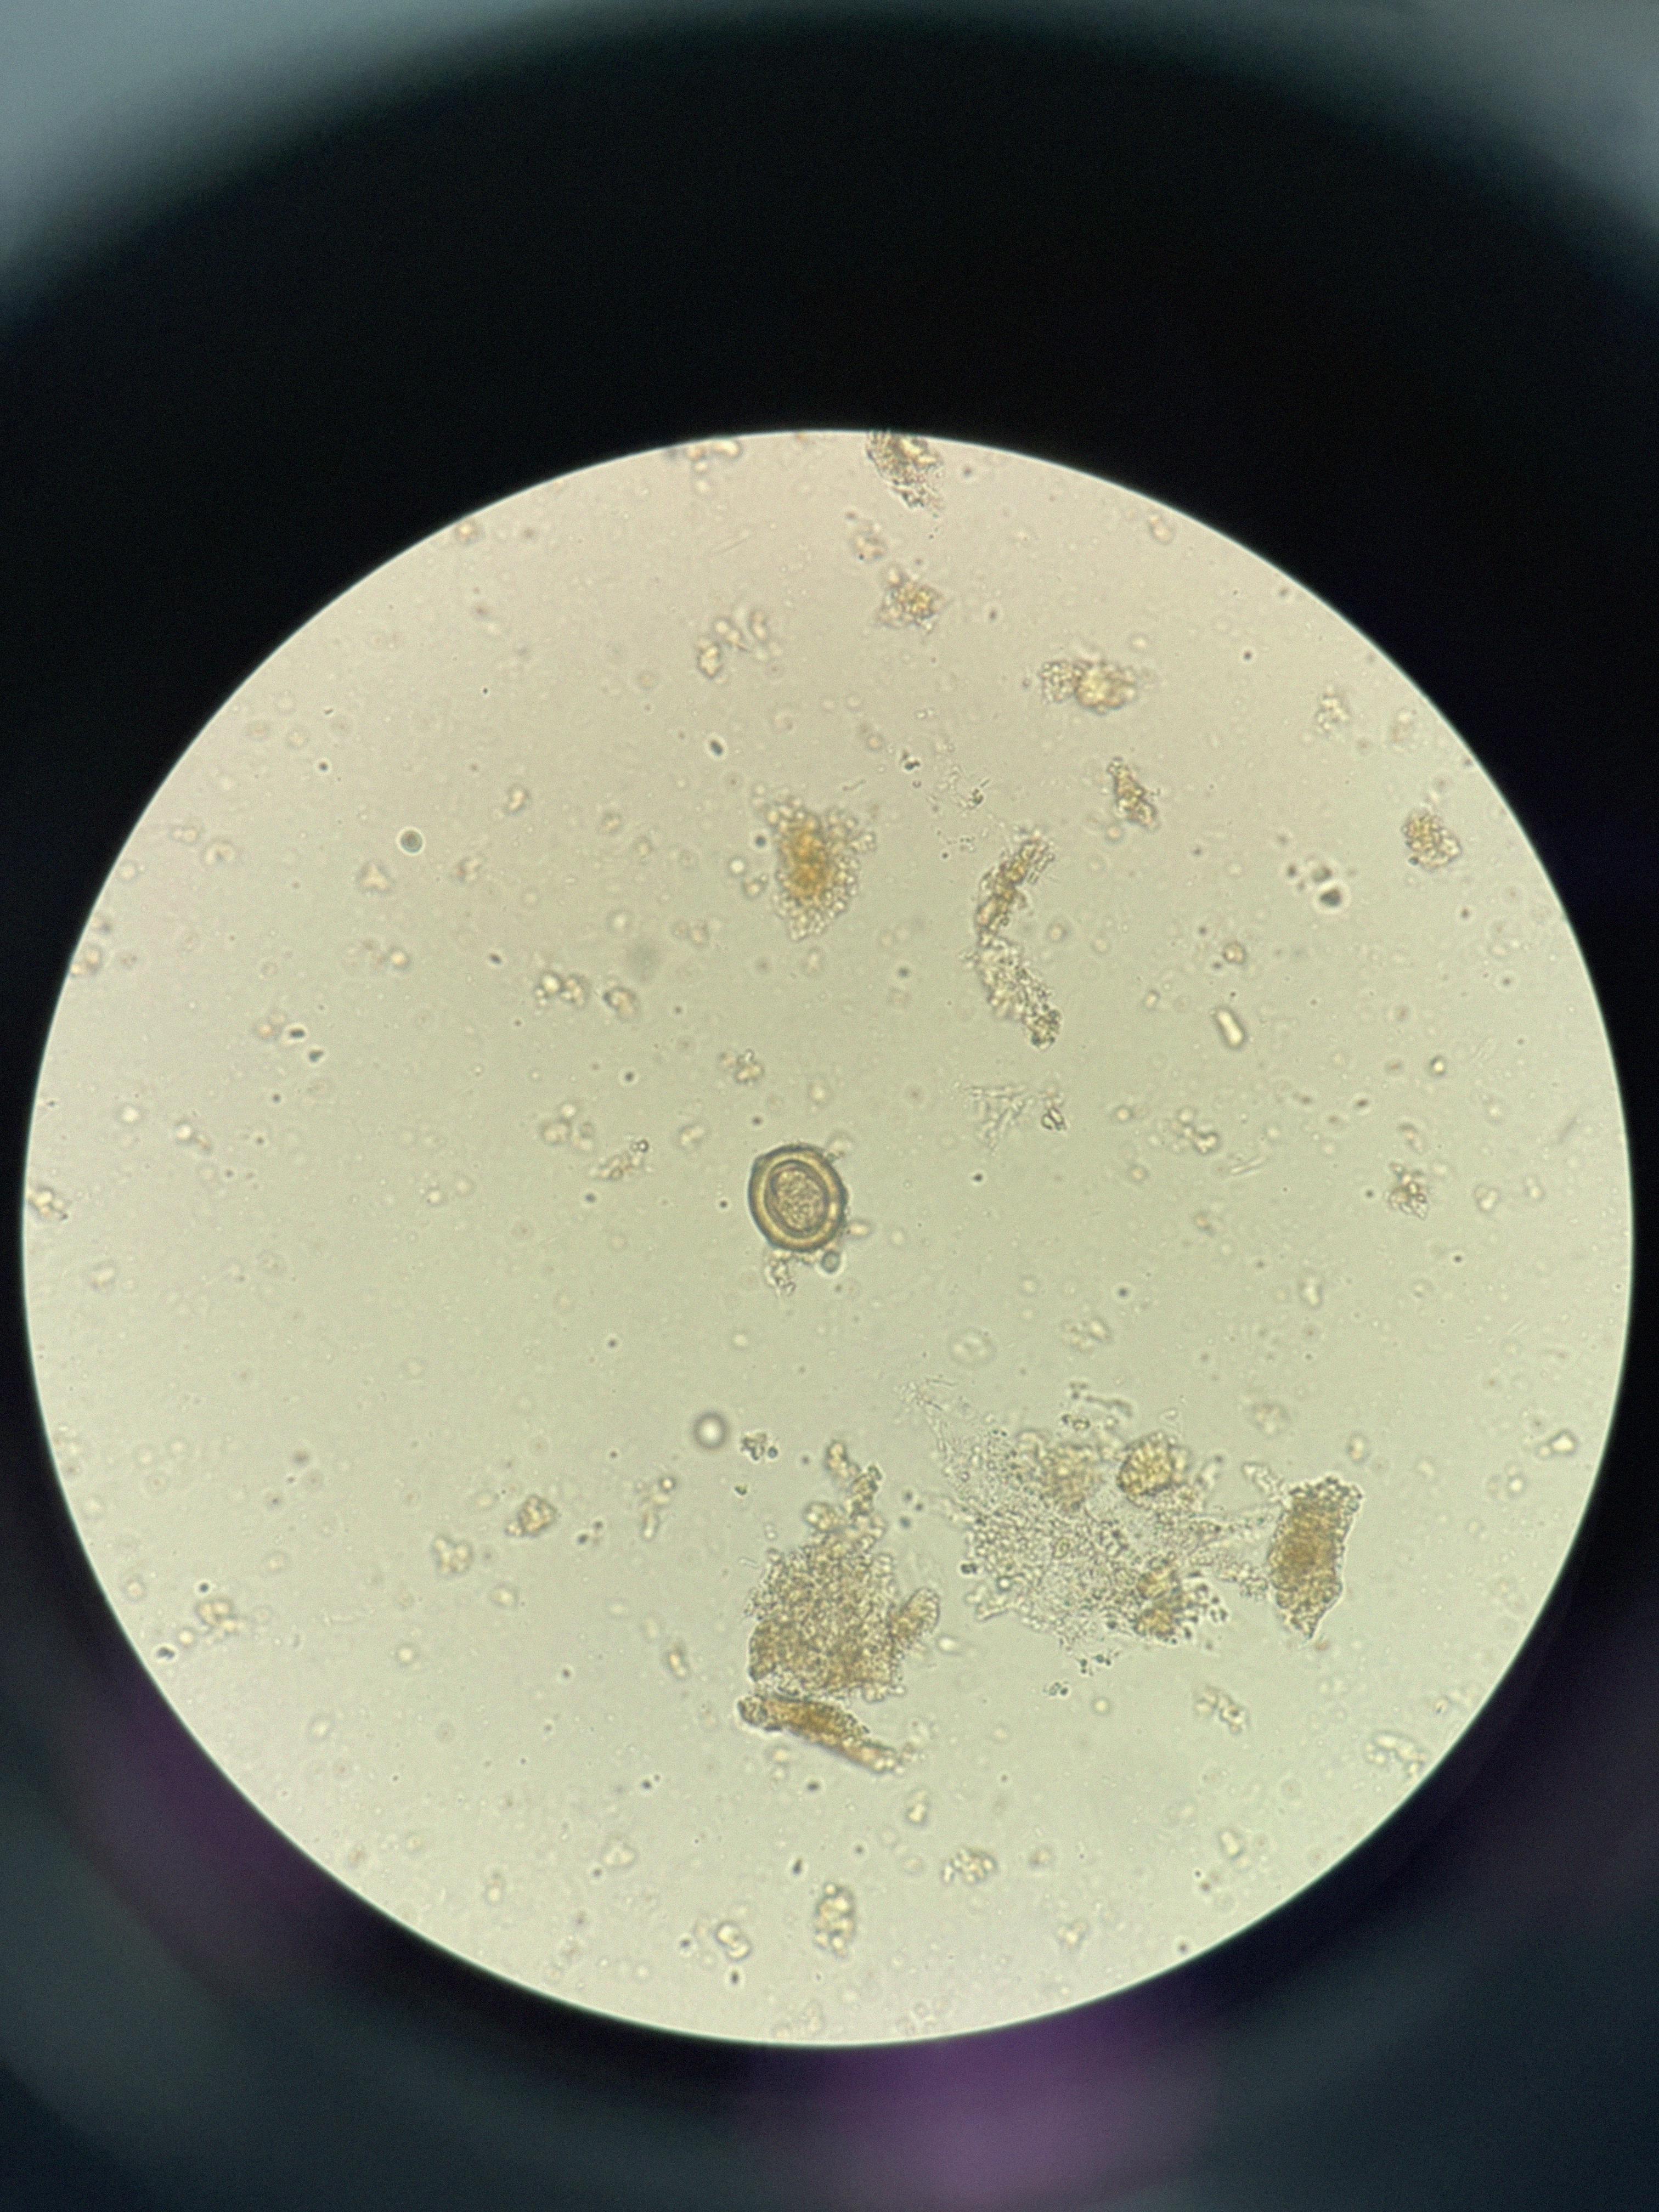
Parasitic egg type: Taenia spp. egg